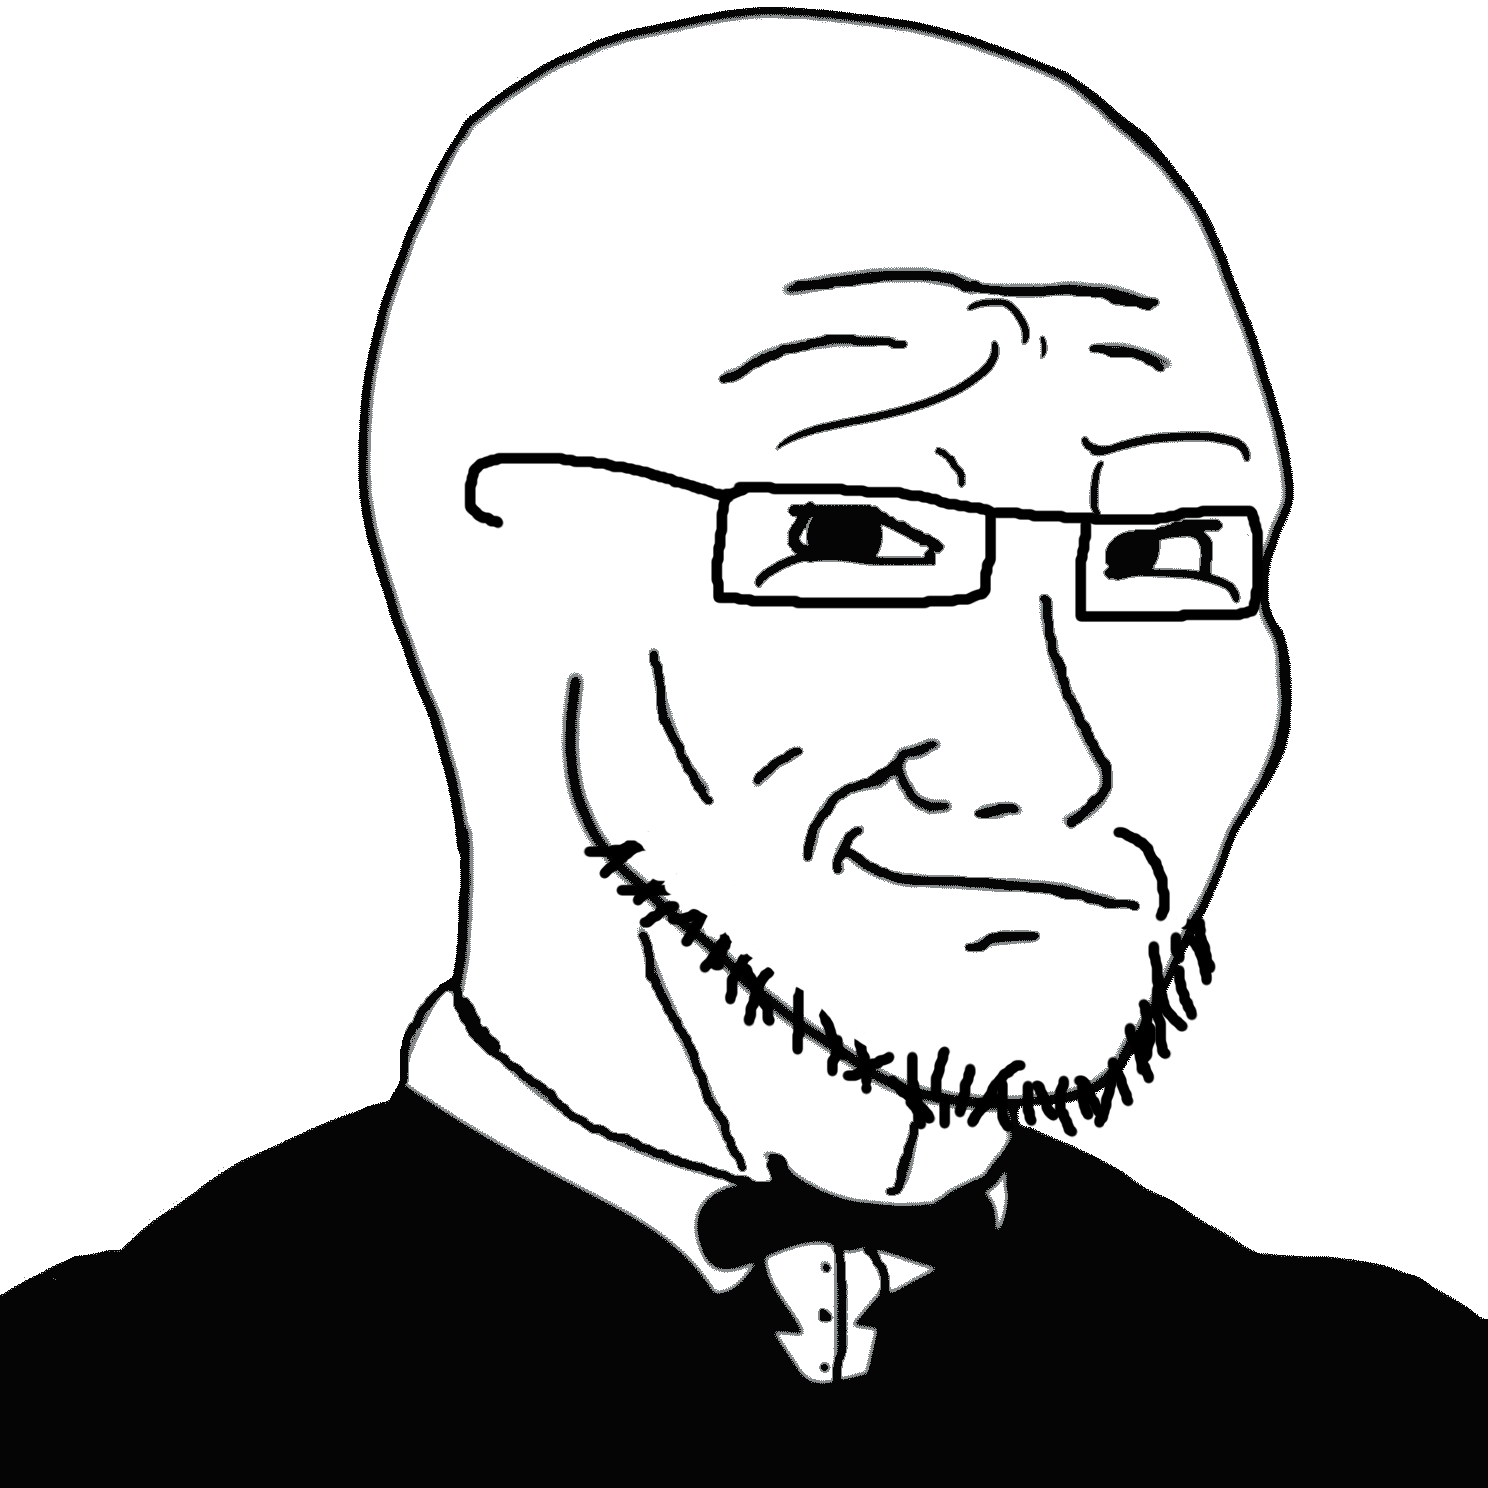
Label: 5_Soyjak